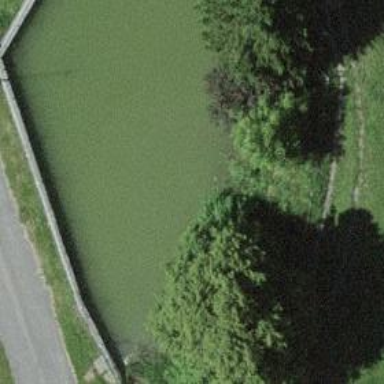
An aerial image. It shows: Peaceful pond surrounded by nature.